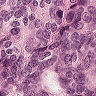
Metastatic tissue present: yes